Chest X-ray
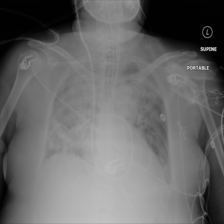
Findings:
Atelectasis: negative
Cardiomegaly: negative
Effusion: negative
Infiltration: negative
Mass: negative
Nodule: negative
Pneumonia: negative
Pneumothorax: negative
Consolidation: negative
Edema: negative
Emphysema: negative
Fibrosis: negative
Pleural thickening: negative
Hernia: negative